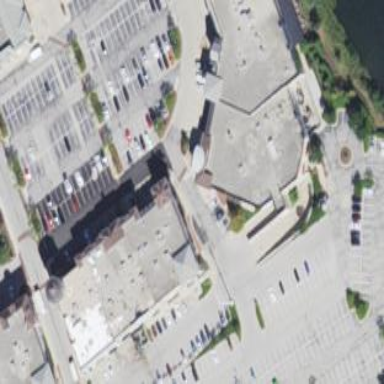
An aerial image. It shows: Retail building.